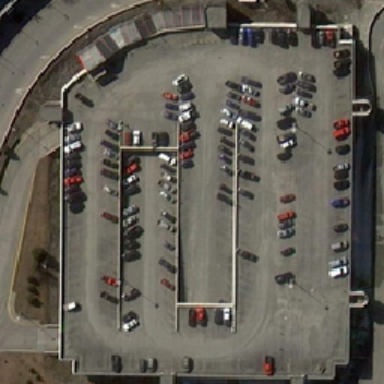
Rounded parking lot includes black and red cars .